Question: I am developing an ASP .Net MVC 3 application using C# and SQL Server 2005.
I am using also Entity Framework and Code First Method.
I have this form :

I want to save the values entred in a list (or collection) when I click in the button 'Enregistrer'.
This is the code of the View :
'''
<fieldset class="parametrage">
<legend>Gestion de Gamme</legend>
<div><%:Html.Label("Poste :")%><%: Html.DropDownList("SelectedPoste", Model.PostesItems)%><input type="checkbox" name="option1" value="Poste Initial" id= "chkMain" onclick="test();"/>Poste Initial<input type="checkbox" name="option2" value="Poste Final" id= "chkFirst" onclick="test2();"/>Poste Final</div>
<div><%:Html.Label("Nombre de Passage :")%><%: Html.EditorFor(x=>x.YourGammeModel.Nbr_Passage)%></div>
<div><%:Html.Label("Position :")%><%: Html.EditorFor(x=>x.YourGammeModel.Position)%></div>
<div><%:Html.Label("Poste Precedent :")%><%: Html.DropDownList("PostePrecedentSelected", Model.PostesItems)%></div>
<div><%:Html.Label("Poste Suivant :")%><%: Html.DropDownList("PosteSuivantSelected", Model.PostesItems)%></div>
<div><input type="submit" value="Enregistrer" id="btnSave" /></div>
</fieldset>
'''
The ViewModel :
'''
private static Dictionary<string, Gamme> userGammes;
public static Dictionary<string, Gamme> UserGammes
{
get
{
if (userGammes == null)
{
userGammes = new Dictionary<string, Gamme>();
}
return userGammes;
}
}
'''
and the controller :
'''
public ActionResult Save(Gamme gamme)
{
UserGammes.Add("currentUserID", gamme);
}
'''
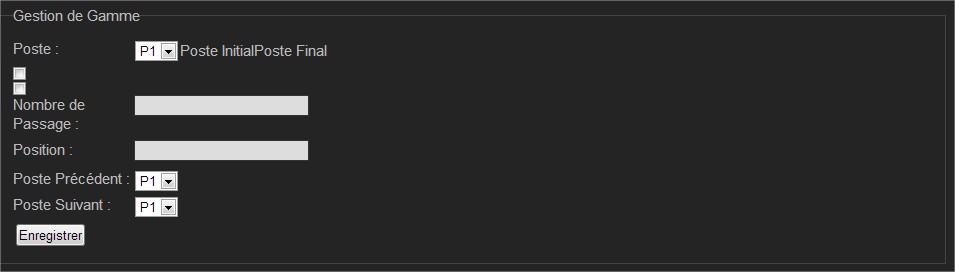
Answer: Generally, you would use a collection when you have a list of similar things that can be selected (i.e., a multi-select list box). The in is the data . It doesn't really work without that.
You should create a class that contains the fields you need and then pass that class to your view, e.g.:
'''
public class UserGammeModel {
public string PosteItems
public string NobreDePassage { get; set; }
public string Position { get; set; }
public Gamme PostePrecedent { get; set; }
public Gamme PosteSuivant { get; set; }
}
'''
Use whatever object types make sense for your model class properties--the more strongly-typed, the better!
Then pass your model to the view in a controller GET action method:
'''
public ActionResult Save() {
return View(new UserGammeModel());
}
'''
Finally, handle the posted values in a controller POST action method:
'''
[HttpPost]
public ActionResult Save(UserGammeModel model) {
// Do stuff with posted model values here
}
'''